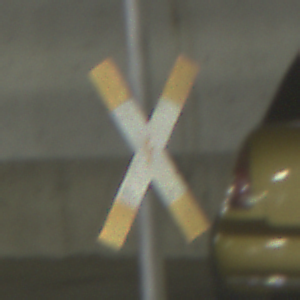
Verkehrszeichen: Andreaskreuz
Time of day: NotSpecified
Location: Indoor (Special)
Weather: NotSpecified
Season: NotSpecified
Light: Artificial